Question: I have a html/javascript web page that I need to run unmodified on APEX 4.0, I can't seem to figure out to achieve this. In older version of APEX you could put header and body html in page attributes, I can't see something similar in 4.0
Appreciate your inputs, I am sure I am missing out something very stupid.
I don't see the page attributes, I just see this:

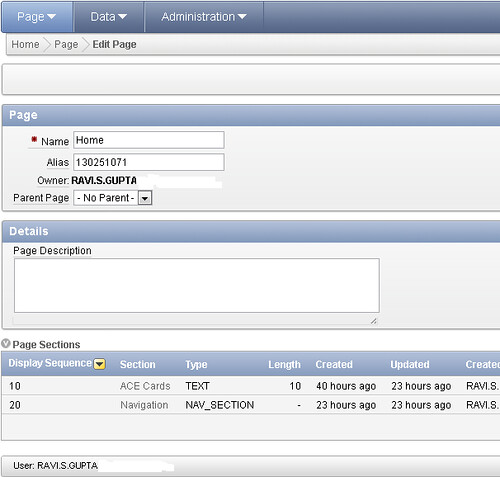
Answer: Apex 4.0 still has page HTML Header and Body attributes.

You can also put pure HTML in an HTML region source.
However, it also has a new type of application called a <URL> and it appears that you have created one of these, either intentionally or by accident.